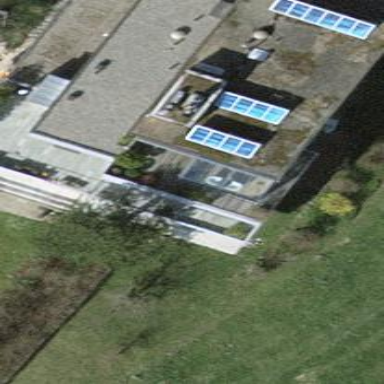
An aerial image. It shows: View of roof of building.